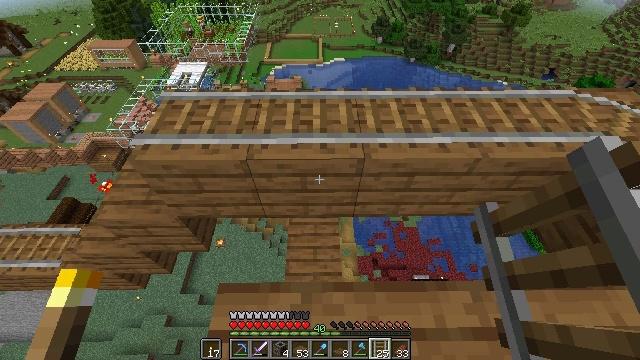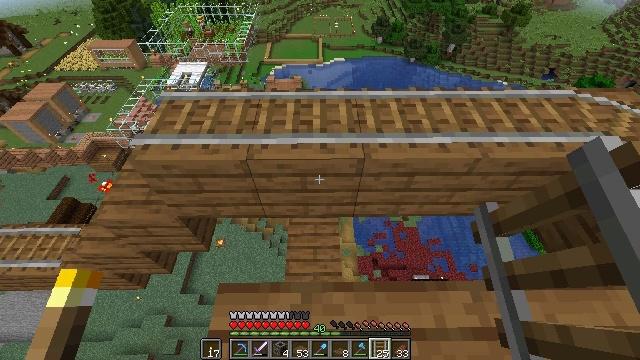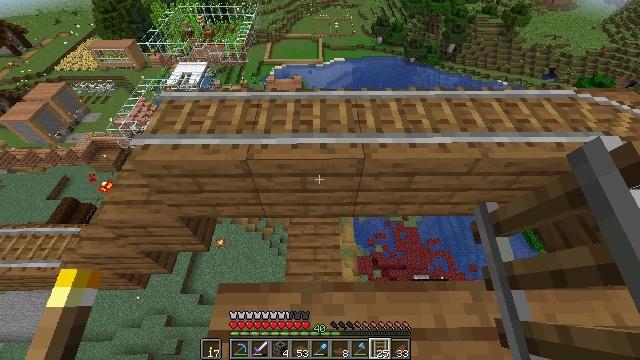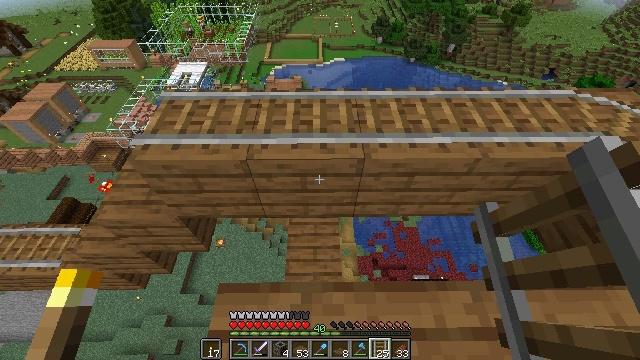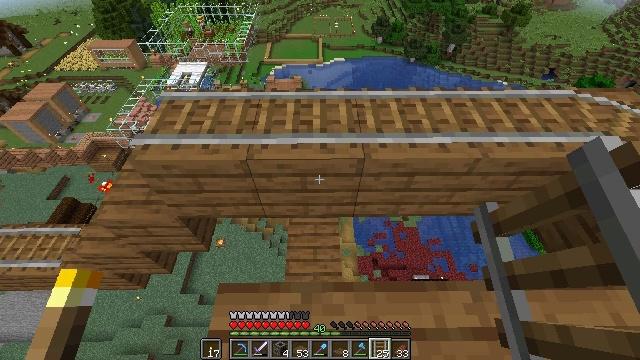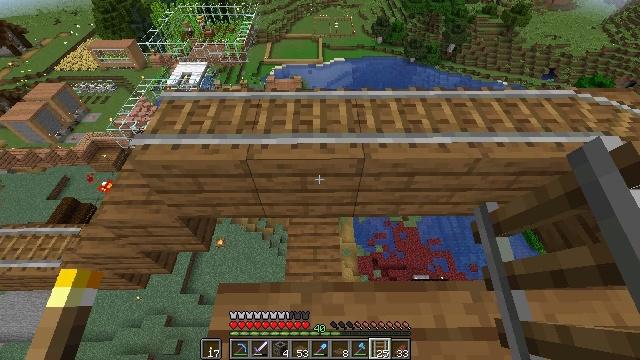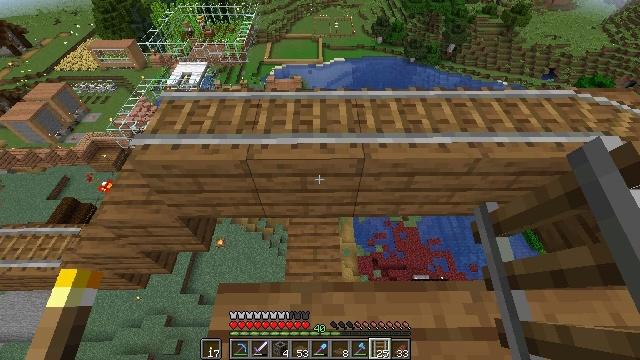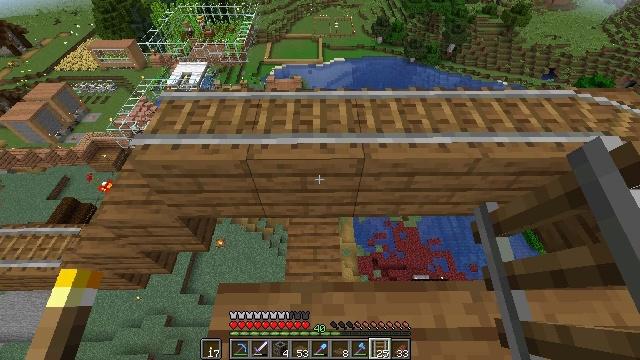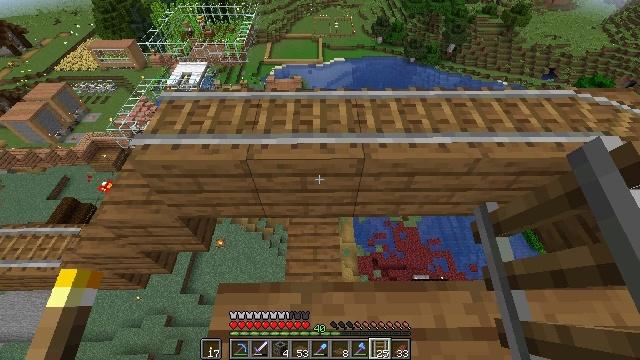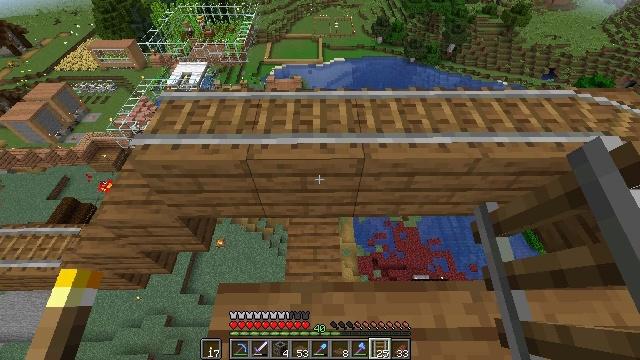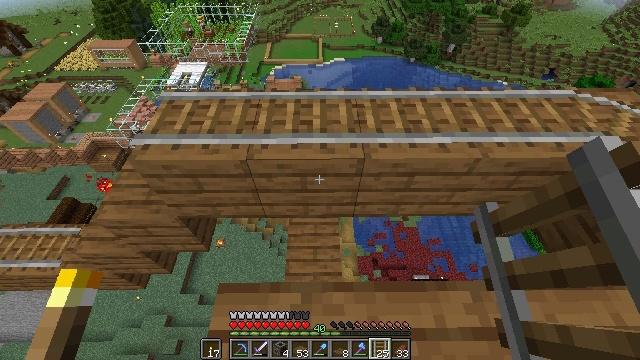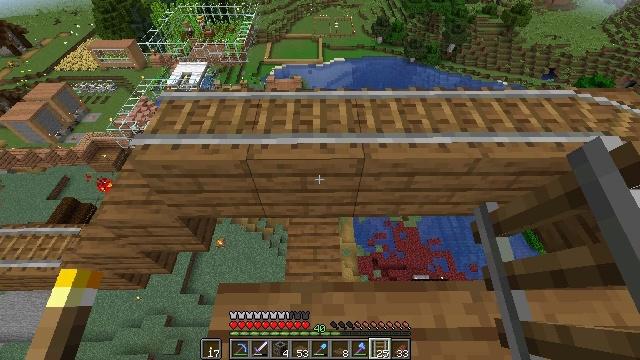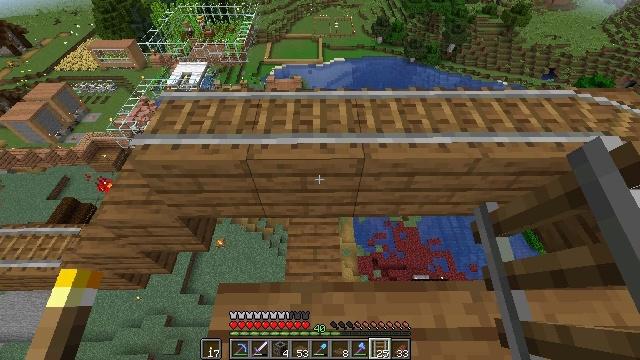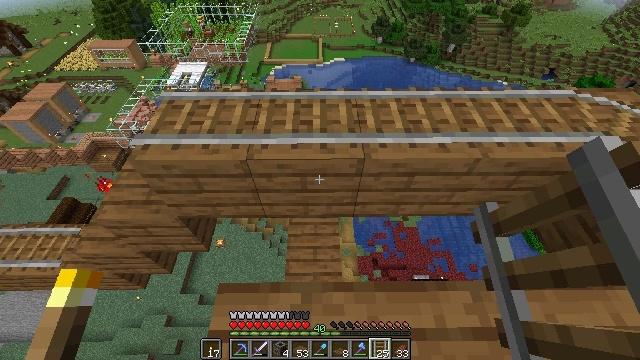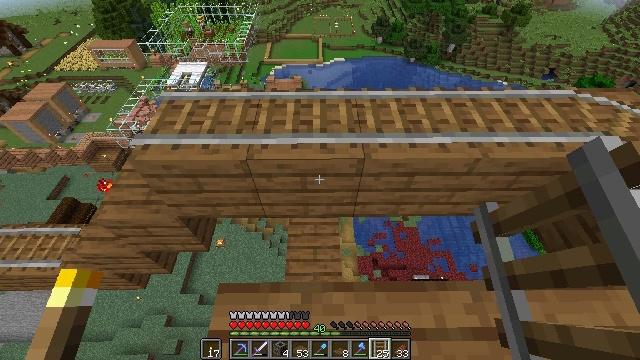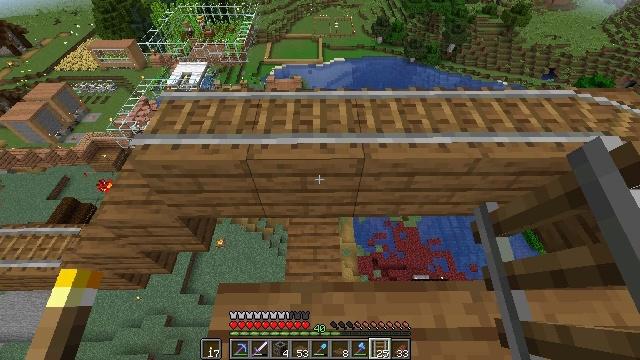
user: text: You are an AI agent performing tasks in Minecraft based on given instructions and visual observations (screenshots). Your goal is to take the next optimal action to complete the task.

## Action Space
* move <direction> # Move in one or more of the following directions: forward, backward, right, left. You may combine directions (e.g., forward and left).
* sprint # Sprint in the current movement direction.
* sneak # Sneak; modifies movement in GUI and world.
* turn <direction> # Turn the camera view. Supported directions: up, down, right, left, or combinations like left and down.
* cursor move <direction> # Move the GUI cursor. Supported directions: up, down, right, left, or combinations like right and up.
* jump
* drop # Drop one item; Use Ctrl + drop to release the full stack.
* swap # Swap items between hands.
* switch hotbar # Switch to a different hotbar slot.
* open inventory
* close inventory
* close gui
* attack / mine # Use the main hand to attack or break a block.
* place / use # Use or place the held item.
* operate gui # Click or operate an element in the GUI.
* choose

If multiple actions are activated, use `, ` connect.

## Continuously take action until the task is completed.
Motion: motion action
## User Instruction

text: Put the ingredients together and craft a rabbit stew.
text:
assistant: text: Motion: no_op
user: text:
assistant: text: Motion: no_op
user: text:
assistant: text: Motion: no_op
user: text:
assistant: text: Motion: no_op
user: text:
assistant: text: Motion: no_op
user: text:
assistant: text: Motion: no_op
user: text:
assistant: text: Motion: no_op
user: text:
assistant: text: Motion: no_op
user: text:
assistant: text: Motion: no_op
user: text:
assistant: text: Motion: no_op
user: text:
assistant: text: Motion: no_op
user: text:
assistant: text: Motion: no_op
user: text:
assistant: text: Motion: no_op
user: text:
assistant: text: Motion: no_op
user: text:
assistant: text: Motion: no_op
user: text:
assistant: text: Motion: no_op
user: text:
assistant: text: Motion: no_op
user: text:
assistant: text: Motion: no_op
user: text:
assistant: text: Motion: no_op
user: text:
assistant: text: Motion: no_op
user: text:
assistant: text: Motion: no_op
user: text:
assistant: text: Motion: no_op
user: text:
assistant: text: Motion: no_op
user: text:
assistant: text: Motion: no_op
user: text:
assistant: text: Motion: no_op
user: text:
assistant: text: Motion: no_op
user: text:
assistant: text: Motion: no_op
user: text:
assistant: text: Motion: no_op
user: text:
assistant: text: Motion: no_op
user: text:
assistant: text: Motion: no_op